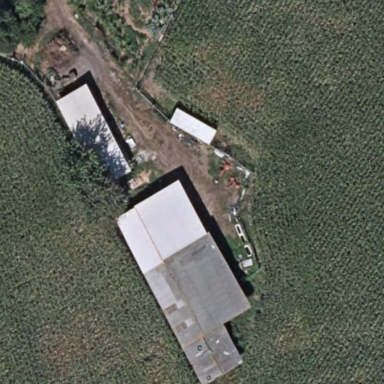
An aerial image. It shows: Shed building.